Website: crate-barrel
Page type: billing-address
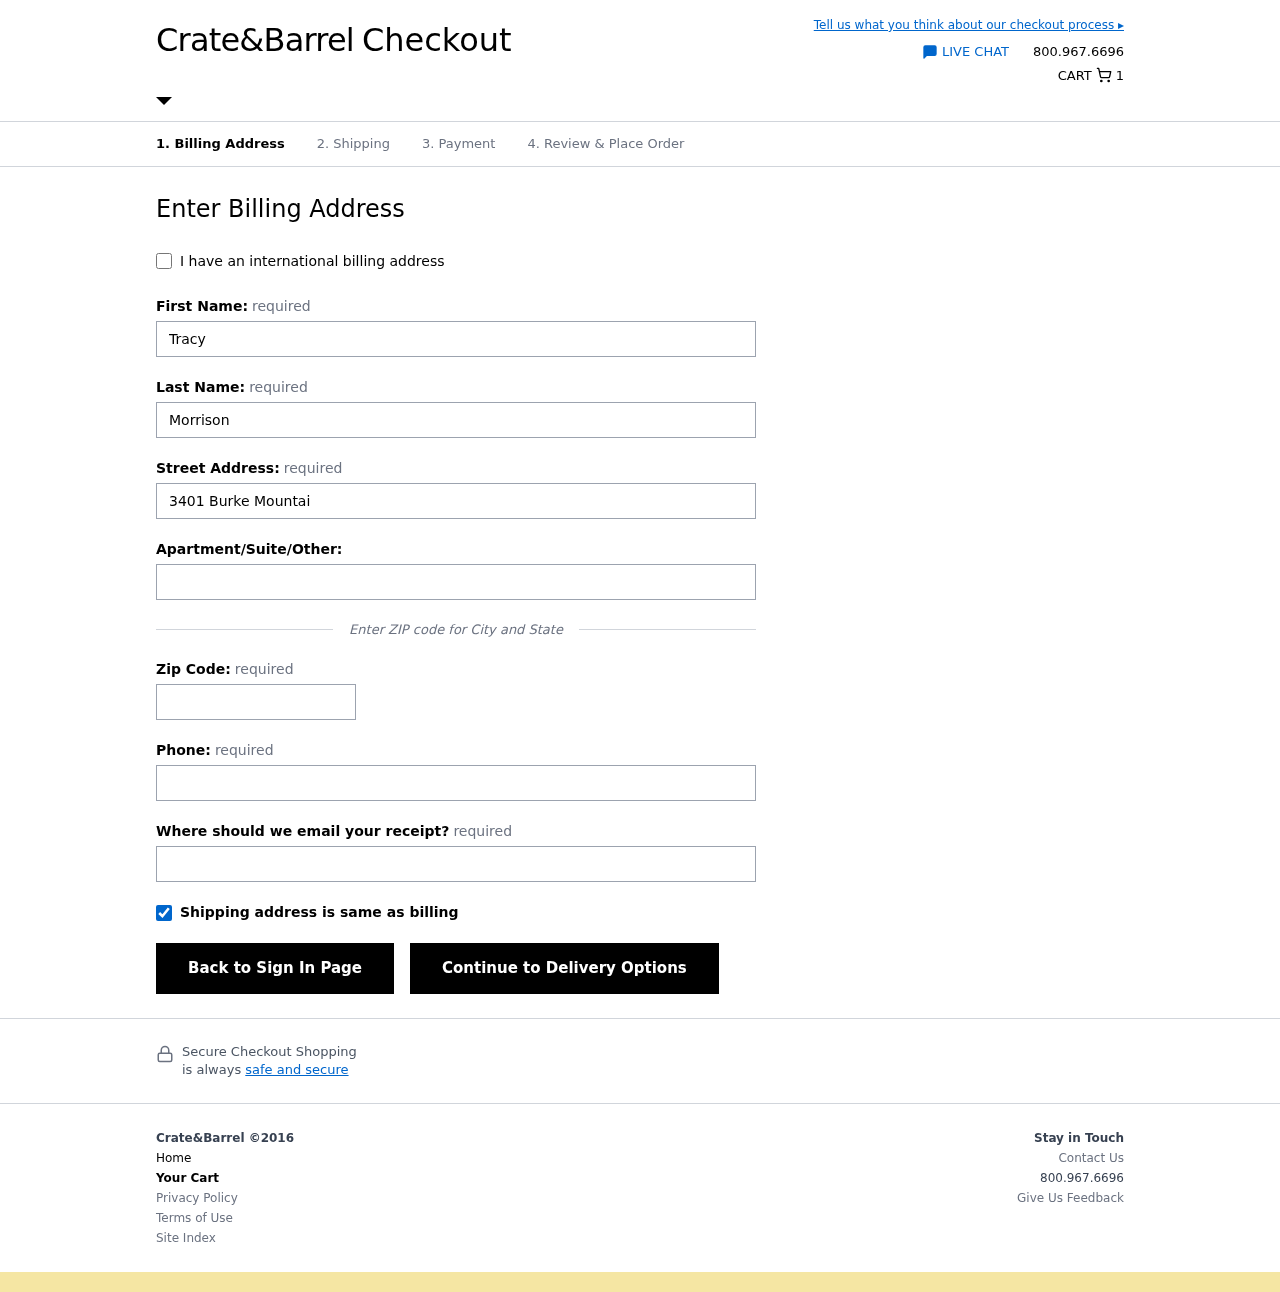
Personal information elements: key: PII_EMAIL
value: tracy.morrison@gmail.com
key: PII_FIRSTNAME
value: Tracy
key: PII_LASTNAME
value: Morrison
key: PII_PHONE
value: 4214073977
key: PII_POSTCODE
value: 05088
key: PII_STREET
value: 3401 Burke Mountain Apt. 936
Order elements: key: ORDER_NUM_ITEMS
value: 1